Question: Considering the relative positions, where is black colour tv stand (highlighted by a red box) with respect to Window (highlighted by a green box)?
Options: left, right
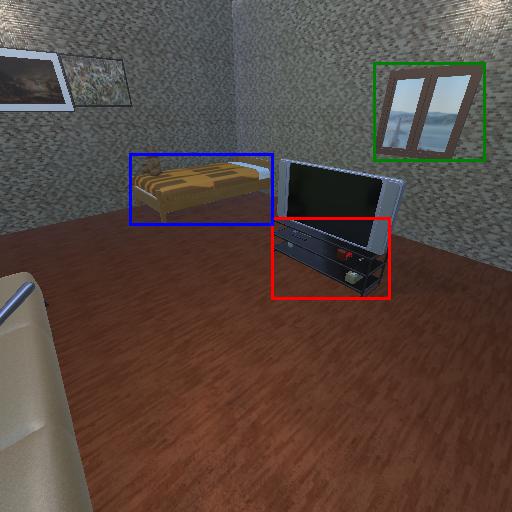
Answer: left